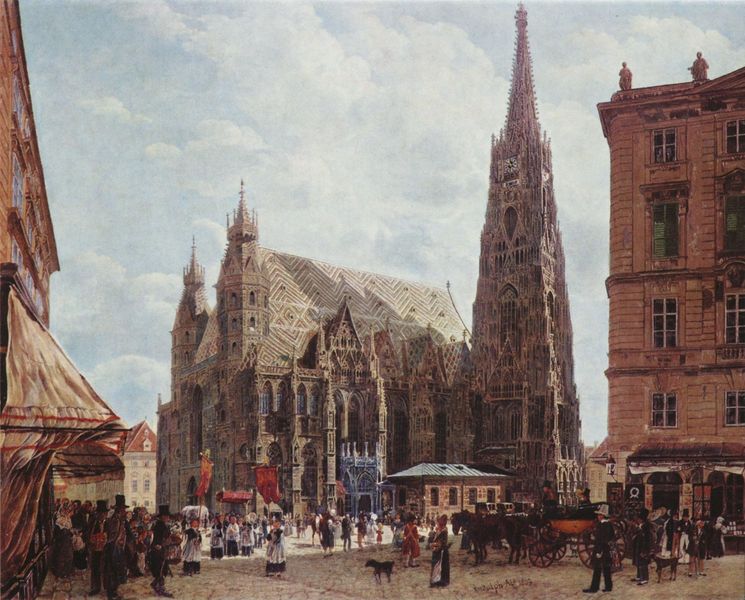
Titel: Der Stephansdom vom Stock im Eisenplatz
Künstler: Rudolf Ritter von Alt
Standort: Wien
Institution: Österreichische Galerie im Belvedere
Schlagwörter: blau, gemälde, himmel, mann, schatten, wolken, aquarell, frauen, gelb, grün, kirchturm, menschen, ocker, stadt, braun, fenster, frau, fussgänger, hell, licht, männer, schwarz, straße, weiss, zeichnung, dach, gebäude, haus, hund, hunde, rot, tier, wolke, beige, fest, zylinder, feier, hose, architektur, spitze, stein, steine, öl, erde, häuser, kirche, sonne, boden, figur, realismus, zilinder, gotik, renaissance, pferd, pferde, räder, turm, turmspitze, statue, schürze, ansicht, fahnen, fassade, fassaden, italien, ort, passanten, pflaster, vedute, fahne, hosen, schürzen, sonnenlicht, zug, dorf, dächer, giebel, tag, backstein, droschke, geschäfte, kutsche, kutschen, laden, läden, markt, platz, speichen, pilaster, figuren, rad, wagen, staffage, arch, architecture, blue, celebration, church, column, crowd, curtain, hat, men, people, priest, red, white, window, women, black, france, lace, spitz, windows, woman, gestreift, streifen, maid, plastik, tor, eingang, kopfstein, plaster, schild, glockenturm, türmchen, türme, dom, kopfsteinpflaster, paris, schilder, kutscher, zirkus, stand, jalousie, topografie, helm, münster, österreich, kathedrale, sonntag, portal, zickzack, feiertag, pfarrer, plastiken, statuen, gotisch, rosette, ostern, ross, cloud, clouds, horses, man, sky, stone, mittelalter, begegnung, ministranten, priester, siena, stadtlandschaft, florenz, building, house, landscape, german, roof, street, tower, village, mönch, baldachin, marktplatz, mönche, prozession, umzug, etagen, flaggen, light, wien, gothik, gespann, stockwerke, shadow, realism, dog, dogs, hats, sakral, bau, cross, fahrzeuge, sakralbau, masswerk, clock, children, flag, suits, zelt, town, toscana, kirchturmuhr, italy, outside, sunny, toskana, markise, bauwerk, banners, city, festival, flags, parade, procession, fuhrwerk, aufriss, architekturzeichnung, cart, pferdewagen, vorplatz, barrock, cathedral, square, platzanlage, brick, buildings, place, hauptplatz, canaletto, nineteenth century, domplatz, köln, kreuzblumen, stände, plastz, gothic, tracery, windos, ulm, carriage, horse, fronleichnam, pfingsten, chariot, fair, markiesen, kirchgänger, outdoors, tent, honoratioren, kirchplatz, stephan, belfry, cityscape, spire, steeple, kölner dom, norditalien, messmer, stefan, market, priests, wheel, fiaker, awning, big, poop, coach, tall, tiles, banner, mart, piazza, cathedrale, hochfest, marlt, pferdedroschken, sakral architektur, sieneser dom, st. stefan, st. stephan, stefansdom, stephansdom, strefien, vienna, cobblestones, stucco, shops, plaza, cobblestone, morning, marketplace, town square, buggy, ghotik, 1820, st stephan, chappel, townscape, guardi, soman, buil;ding, cologne, tents, streeet, cathedra, onlookers, totik, tiled roof, skies, cariagge, poopp, cathederal, horse and carriage, wien stephansdom, religious, caltch, gothic architecture, festical, catholic church, worshipers, valut, organment, albs, sagrada familia